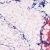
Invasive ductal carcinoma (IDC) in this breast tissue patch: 0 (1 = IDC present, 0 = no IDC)